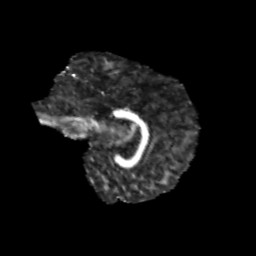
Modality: FA
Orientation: sagittal
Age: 11
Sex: female
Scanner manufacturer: siemens
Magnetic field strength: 3 T
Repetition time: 3.8 s
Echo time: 0.07 s